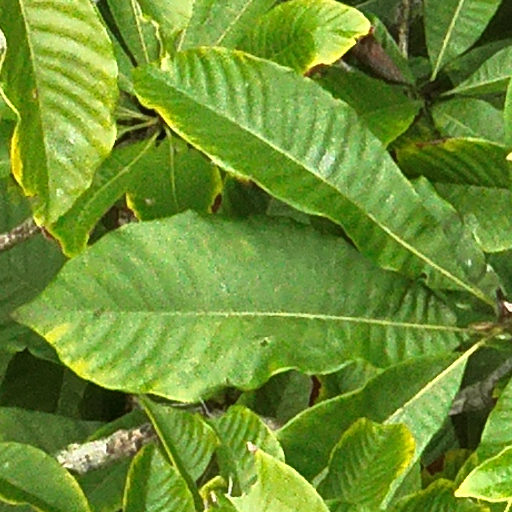
Species: Alseis blackiana
GBIF accepted scientific name: Alseis blackiana
Crown area (m\u00b2): 39.222